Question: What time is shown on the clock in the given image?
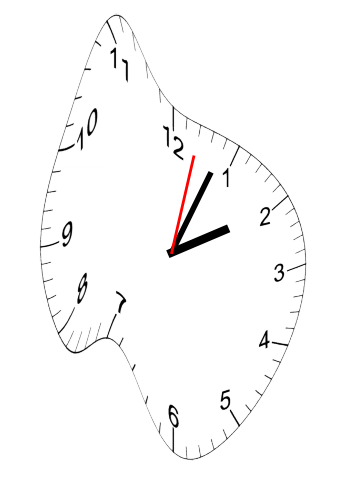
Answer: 02:04:02